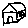
Label: house